Question: I have a table, I want to border-right of the first 'td' of my 'th'.

---
# HTML
'''
<div class="container" <div class="row" style=" margin-right: 15px; margin-left: 15px;">
<div class="col-xs-3">
<div id="piechart"></div>
</div>
<div class="col-xs-9">
<table class="table table-bordered piechart-key ">
<thead>
<th colspan="2" ></th>
<th></th>
<th>Item Summary</th>
<th>Item List</th>
</thead>
<tbody>
<tr>
<td width="30"></td>
<td width="200">&gt; 50% of students answered these items correctly</td>
<td width="50">5/25</td>
<td width="100">5,10,15,19,23</td>
</tr>
<tr>
<td width="30"></td>
<td width="200">50% up to 75% of students answered these items correctly</td>
<td width="50">8/25</td>
<td width="100">3,7,11,13,14,16,21,22</td>
</tr>
<tr>
<td width="30"></td>
<td width="200">&ge; 75% of students answered these items correctly</td>
<td width="50">12/25</td>
<td width="100">1,2,4,6,8,9,12,17,18,20,24,25</td>
</tr>
</tbody>
</table>
</div>
</div>
</div>
<hr style="height:5pt; visibility:hidden;" />
'''
I've tried
'''
.table th > td:first-child {
border-right: none;
}
'''
No Effect, and the border is still there.
<URL>
What is the most efficient way to get rid off border-right of the first element of table header ?
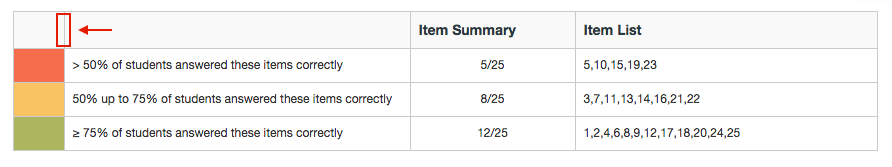
Answer: The one you are highlighting is not the border it is two different column.
use this code to collapse them
'''
<td colspan="2"> </td>
'''